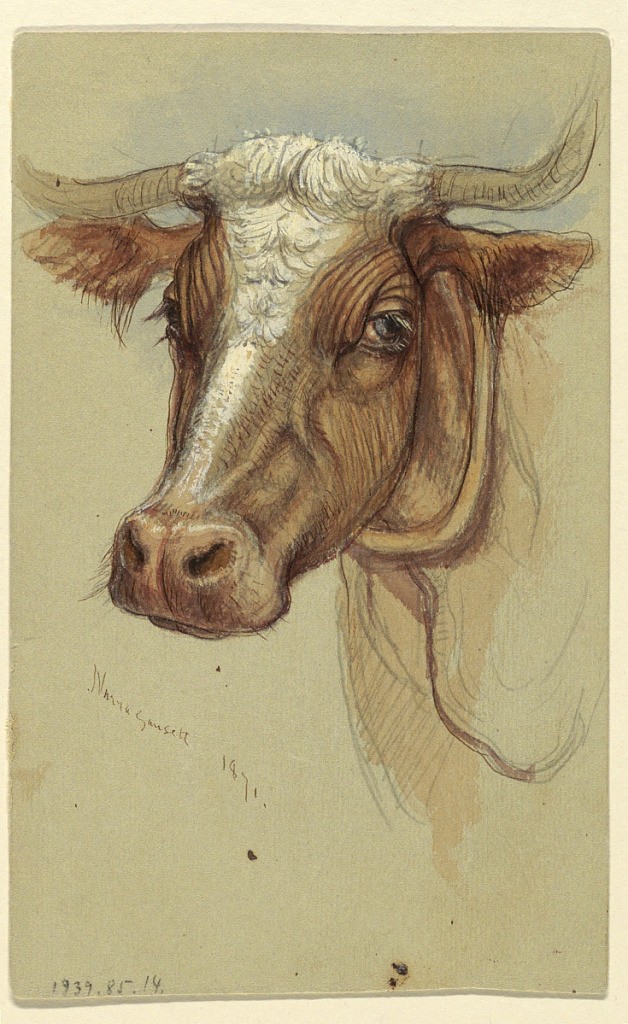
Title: Sketches from Narragansett, Rhode Island
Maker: Samuel Colman, American, 1832–1920
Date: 1871
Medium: Pencil, pen, brown ink. Reverse: with water colors, white gouache. Gray paper
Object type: Drawing
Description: Vertical rectangle.  Obverse: Oblique view of a grazing ox and the center part of his body, shown in profile, turned toward left.  The hind legs and an eye are shown respectively in the top corners.  The upper part of the body when going under the yoke is shown form the front, center right.  Three busts of men, one of them slightly sketched.  A cart with two wheels.  Reverse, in opposite direction:  The head of an ox, slightly oblique, shown from the left side.